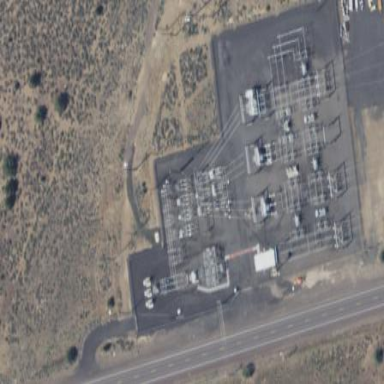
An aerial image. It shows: Power substation with transmission level designation. It is enclosed by fence.